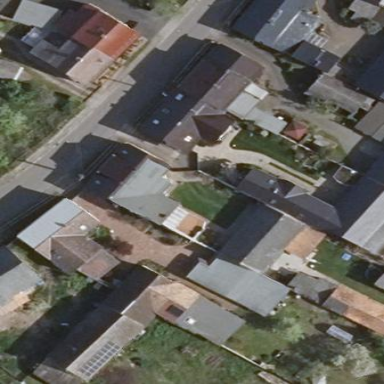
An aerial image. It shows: House with flat roof. It consists of multiple building parts.